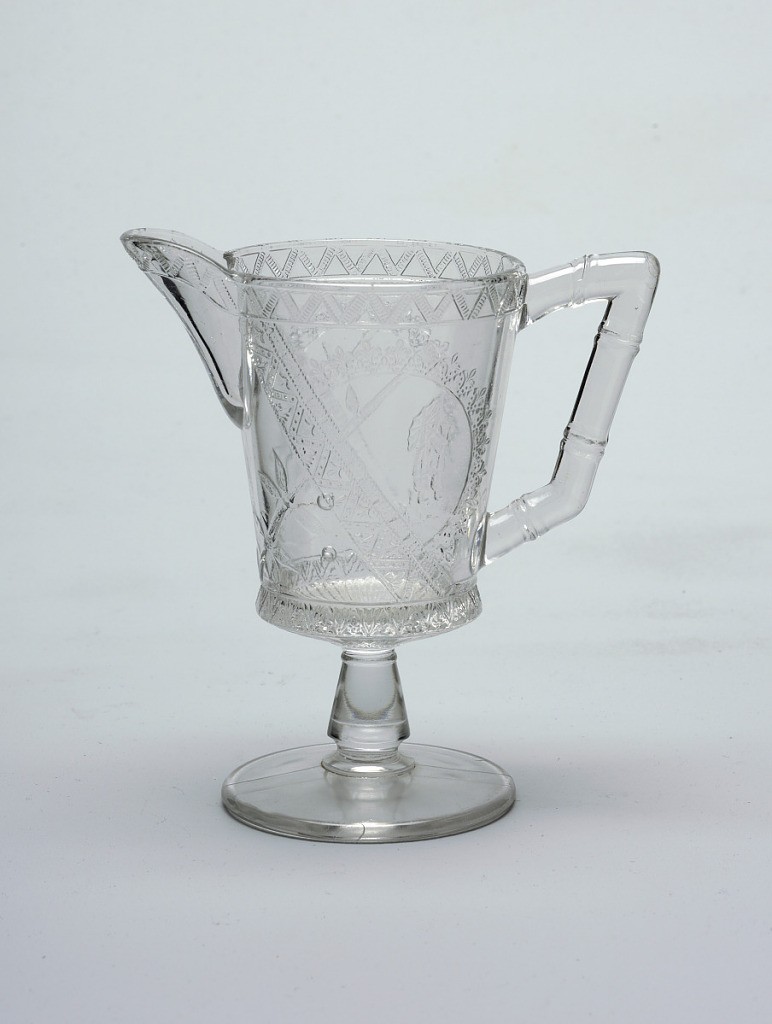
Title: Pitcher
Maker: Duncan Glass Company
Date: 1880–85
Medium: glass (pressed)
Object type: pitcher
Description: Slightly flairing cylindrical body on circular foot; clear with pressed assymetrical patterns, bamboo shoots and figure with parasol; handle molded as stem of bamboo.